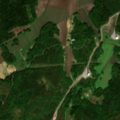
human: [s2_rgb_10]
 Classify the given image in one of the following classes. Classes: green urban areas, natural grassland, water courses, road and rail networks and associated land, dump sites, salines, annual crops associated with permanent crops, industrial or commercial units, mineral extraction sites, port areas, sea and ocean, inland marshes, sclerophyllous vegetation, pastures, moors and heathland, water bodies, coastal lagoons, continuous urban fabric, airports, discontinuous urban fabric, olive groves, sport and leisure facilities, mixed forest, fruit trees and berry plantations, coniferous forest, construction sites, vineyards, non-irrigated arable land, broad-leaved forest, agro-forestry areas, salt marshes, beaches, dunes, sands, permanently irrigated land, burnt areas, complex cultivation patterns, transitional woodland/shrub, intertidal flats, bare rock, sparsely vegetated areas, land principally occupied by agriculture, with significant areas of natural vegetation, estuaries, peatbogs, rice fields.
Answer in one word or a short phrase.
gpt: non-irrigated arable land, land principally occupied by agriculture, with significant areas of natural vegetation, coniferous forest, mixed forest, transitional woodland/shrub